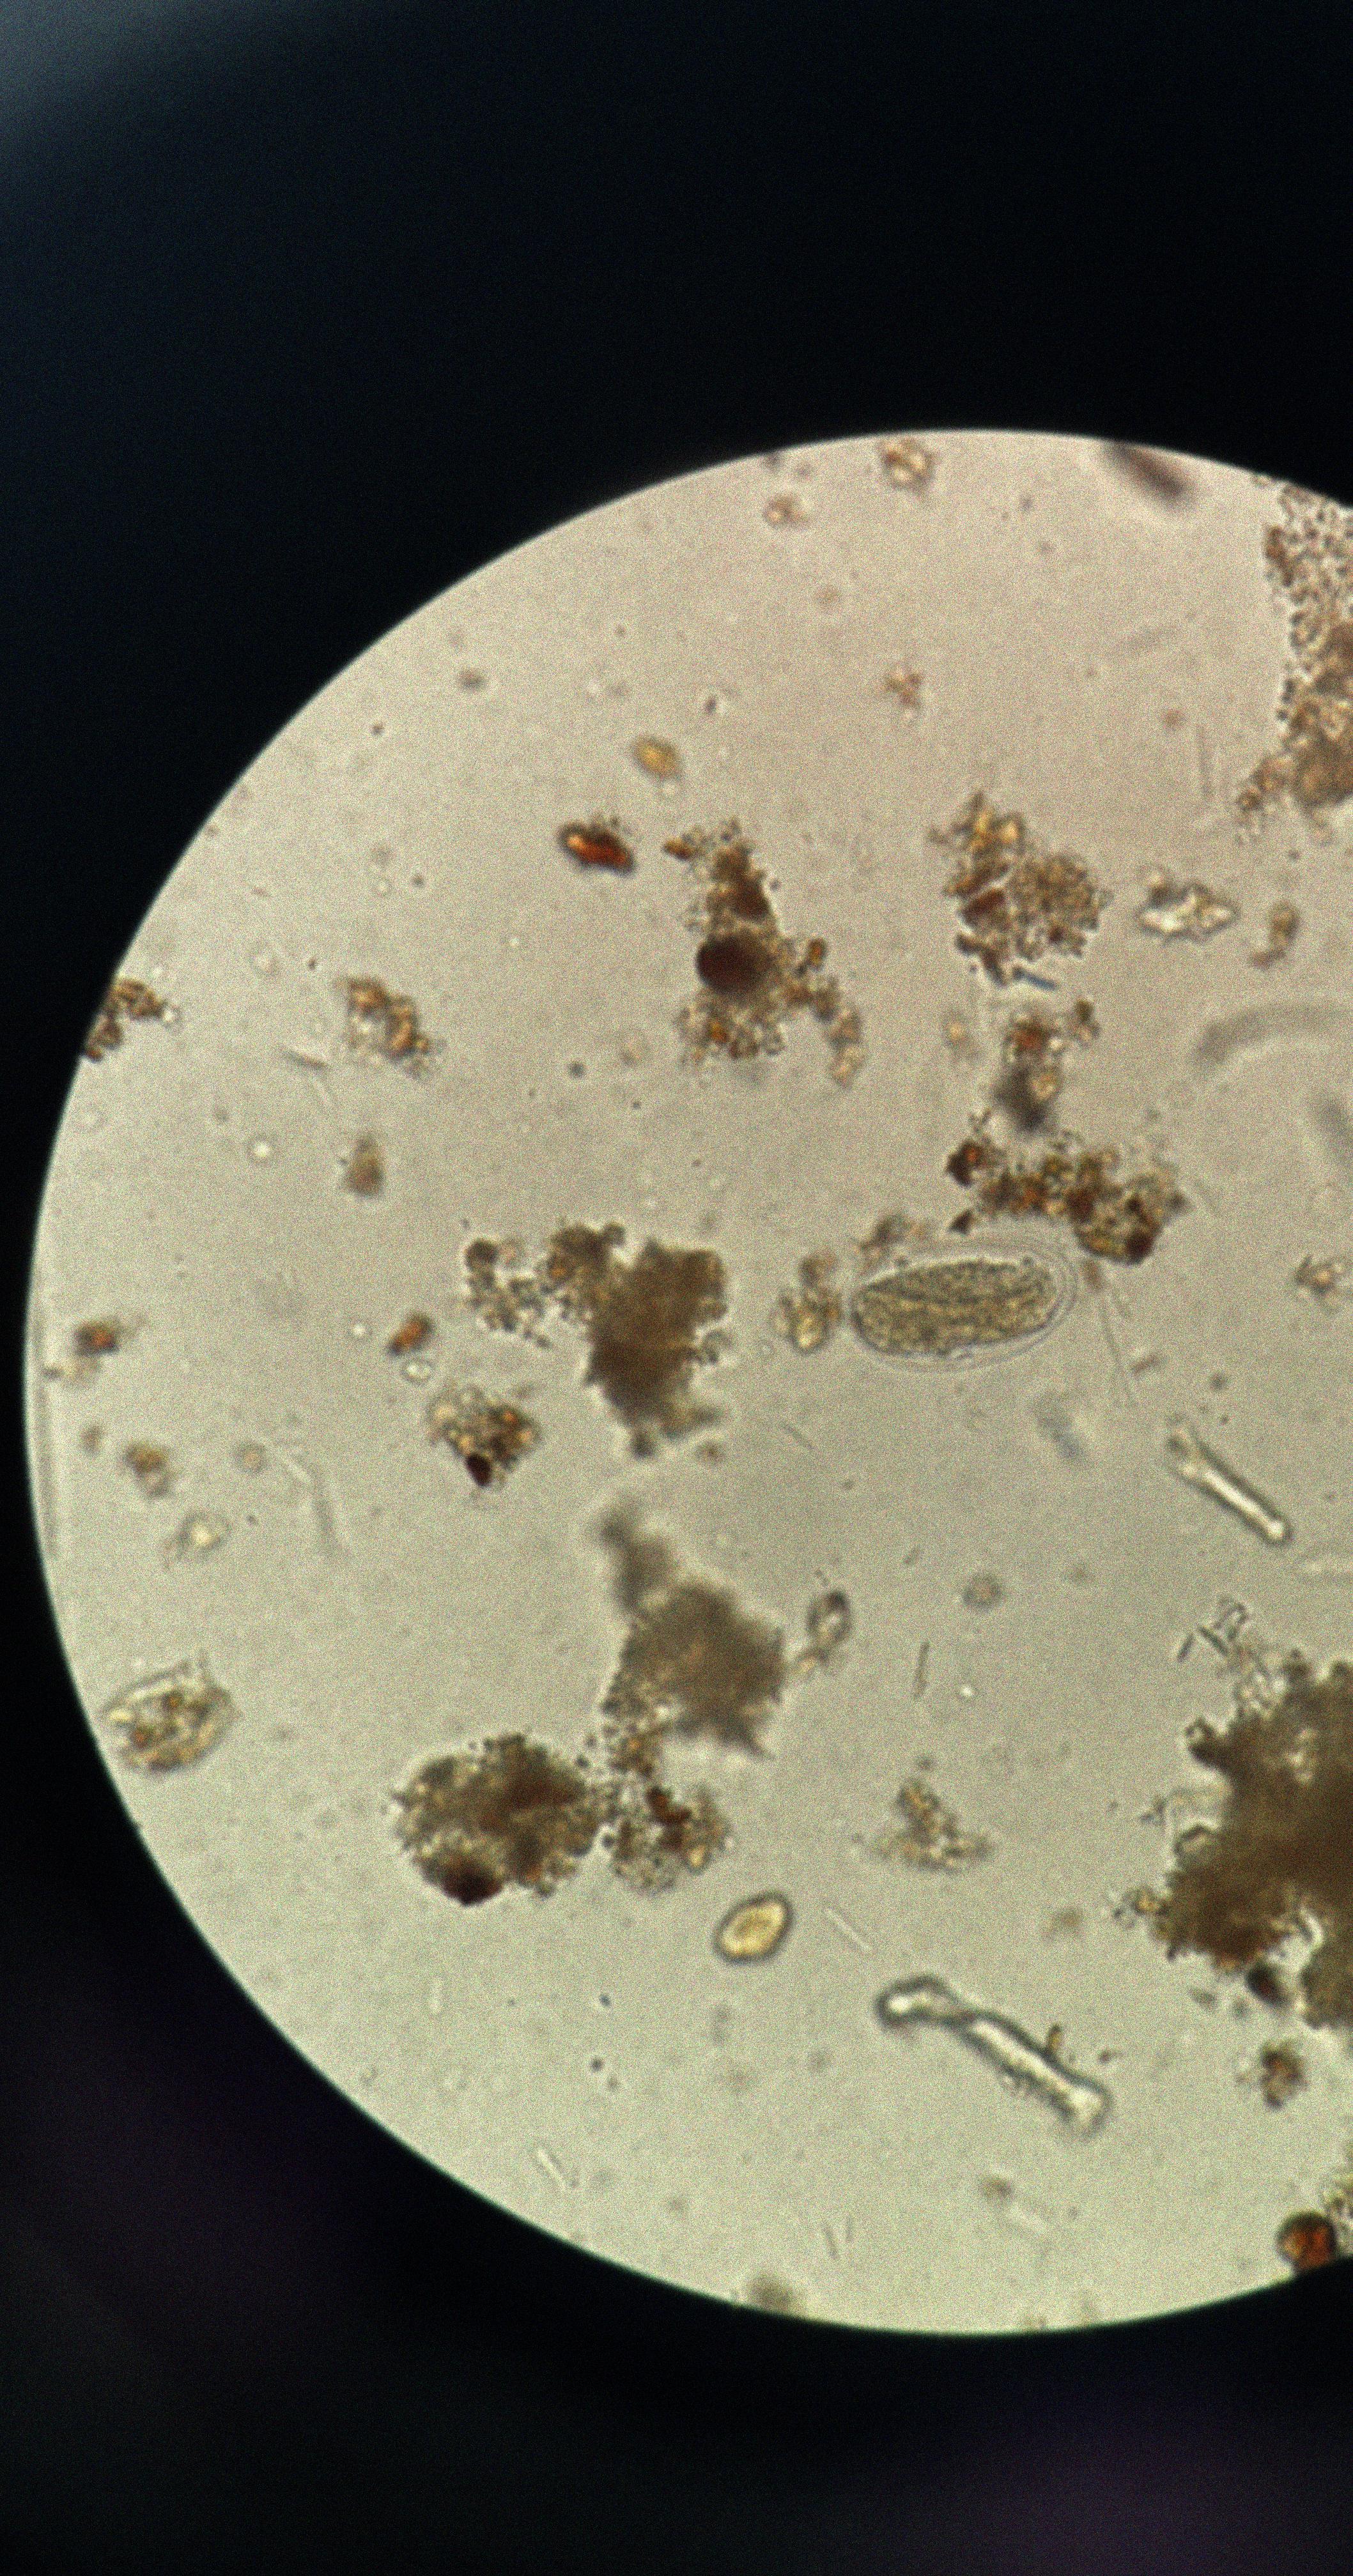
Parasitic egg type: Hookworm egg